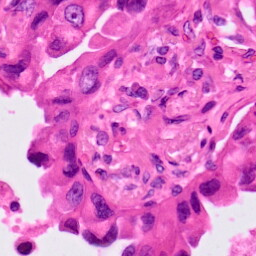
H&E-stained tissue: Lung